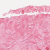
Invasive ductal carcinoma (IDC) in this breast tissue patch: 0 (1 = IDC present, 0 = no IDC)